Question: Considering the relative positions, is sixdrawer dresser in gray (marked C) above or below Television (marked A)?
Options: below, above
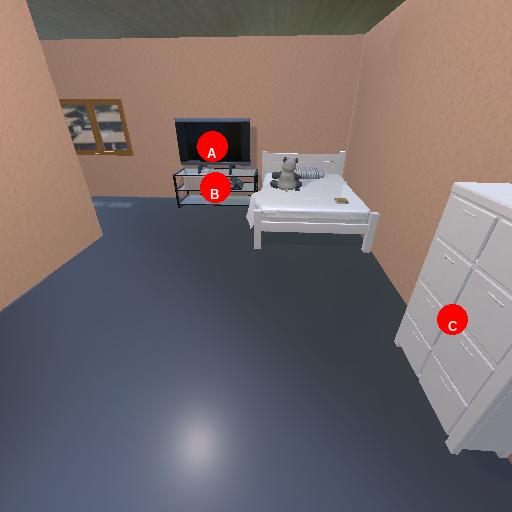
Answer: below